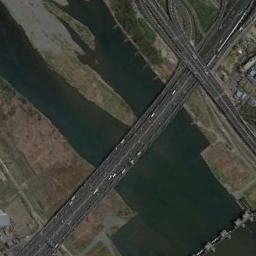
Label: bridge